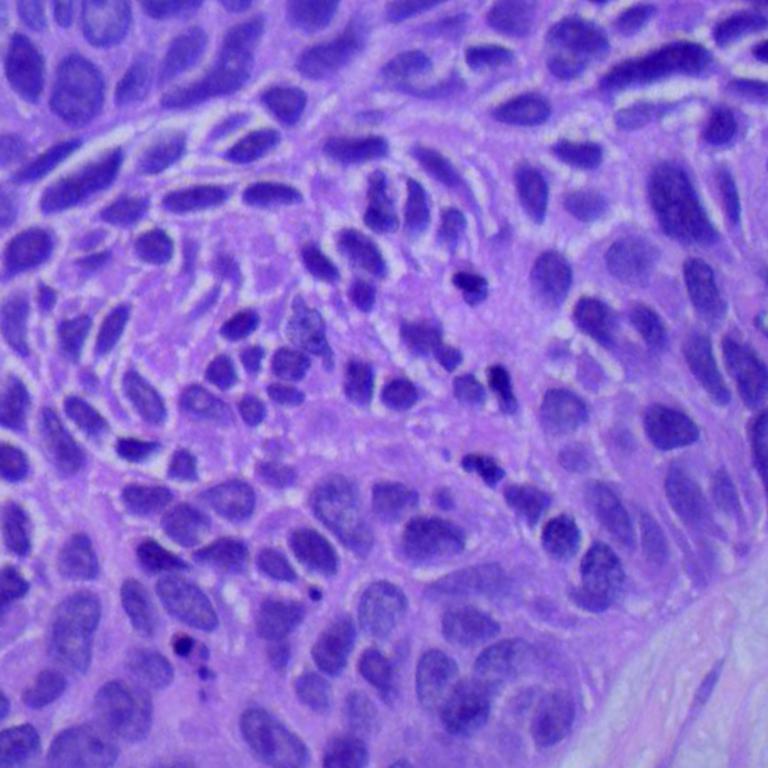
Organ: lung
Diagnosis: squamous carcinomas